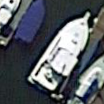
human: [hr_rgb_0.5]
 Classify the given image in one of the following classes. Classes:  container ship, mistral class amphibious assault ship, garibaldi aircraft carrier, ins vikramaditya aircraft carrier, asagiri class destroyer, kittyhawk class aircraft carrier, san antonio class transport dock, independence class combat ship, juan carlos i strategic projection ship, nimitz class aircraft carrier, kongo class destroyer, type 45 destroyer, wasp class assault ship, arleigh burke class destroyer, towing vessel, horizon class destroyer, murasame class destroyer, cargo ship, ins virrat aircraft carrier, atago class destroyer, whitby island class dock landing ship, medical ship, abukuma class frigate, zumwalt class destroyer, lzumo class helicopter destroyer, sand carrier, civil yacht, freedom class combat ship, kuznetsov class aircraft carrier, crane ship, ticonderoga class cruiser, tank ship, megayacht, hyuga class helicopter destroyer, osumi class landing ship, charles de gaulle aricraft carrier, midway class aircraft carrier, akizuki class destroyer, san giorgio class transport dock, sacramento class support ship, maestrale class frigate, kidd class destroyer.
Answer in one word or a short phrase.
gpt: Civil yacht